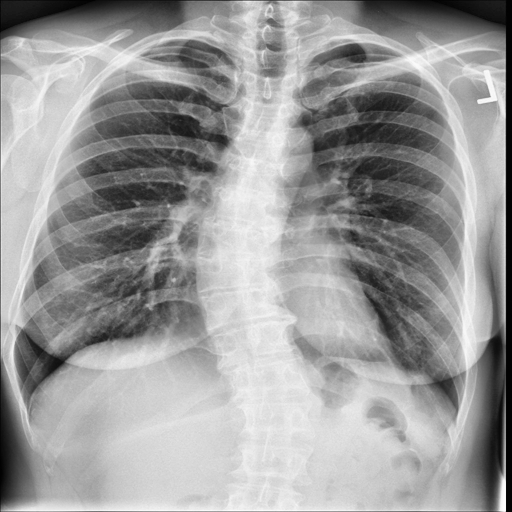
Finding: NORMAL